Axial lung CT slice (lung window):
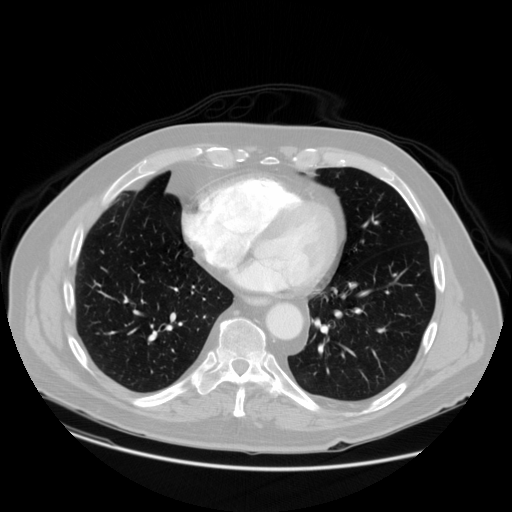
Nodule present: no